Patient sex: M
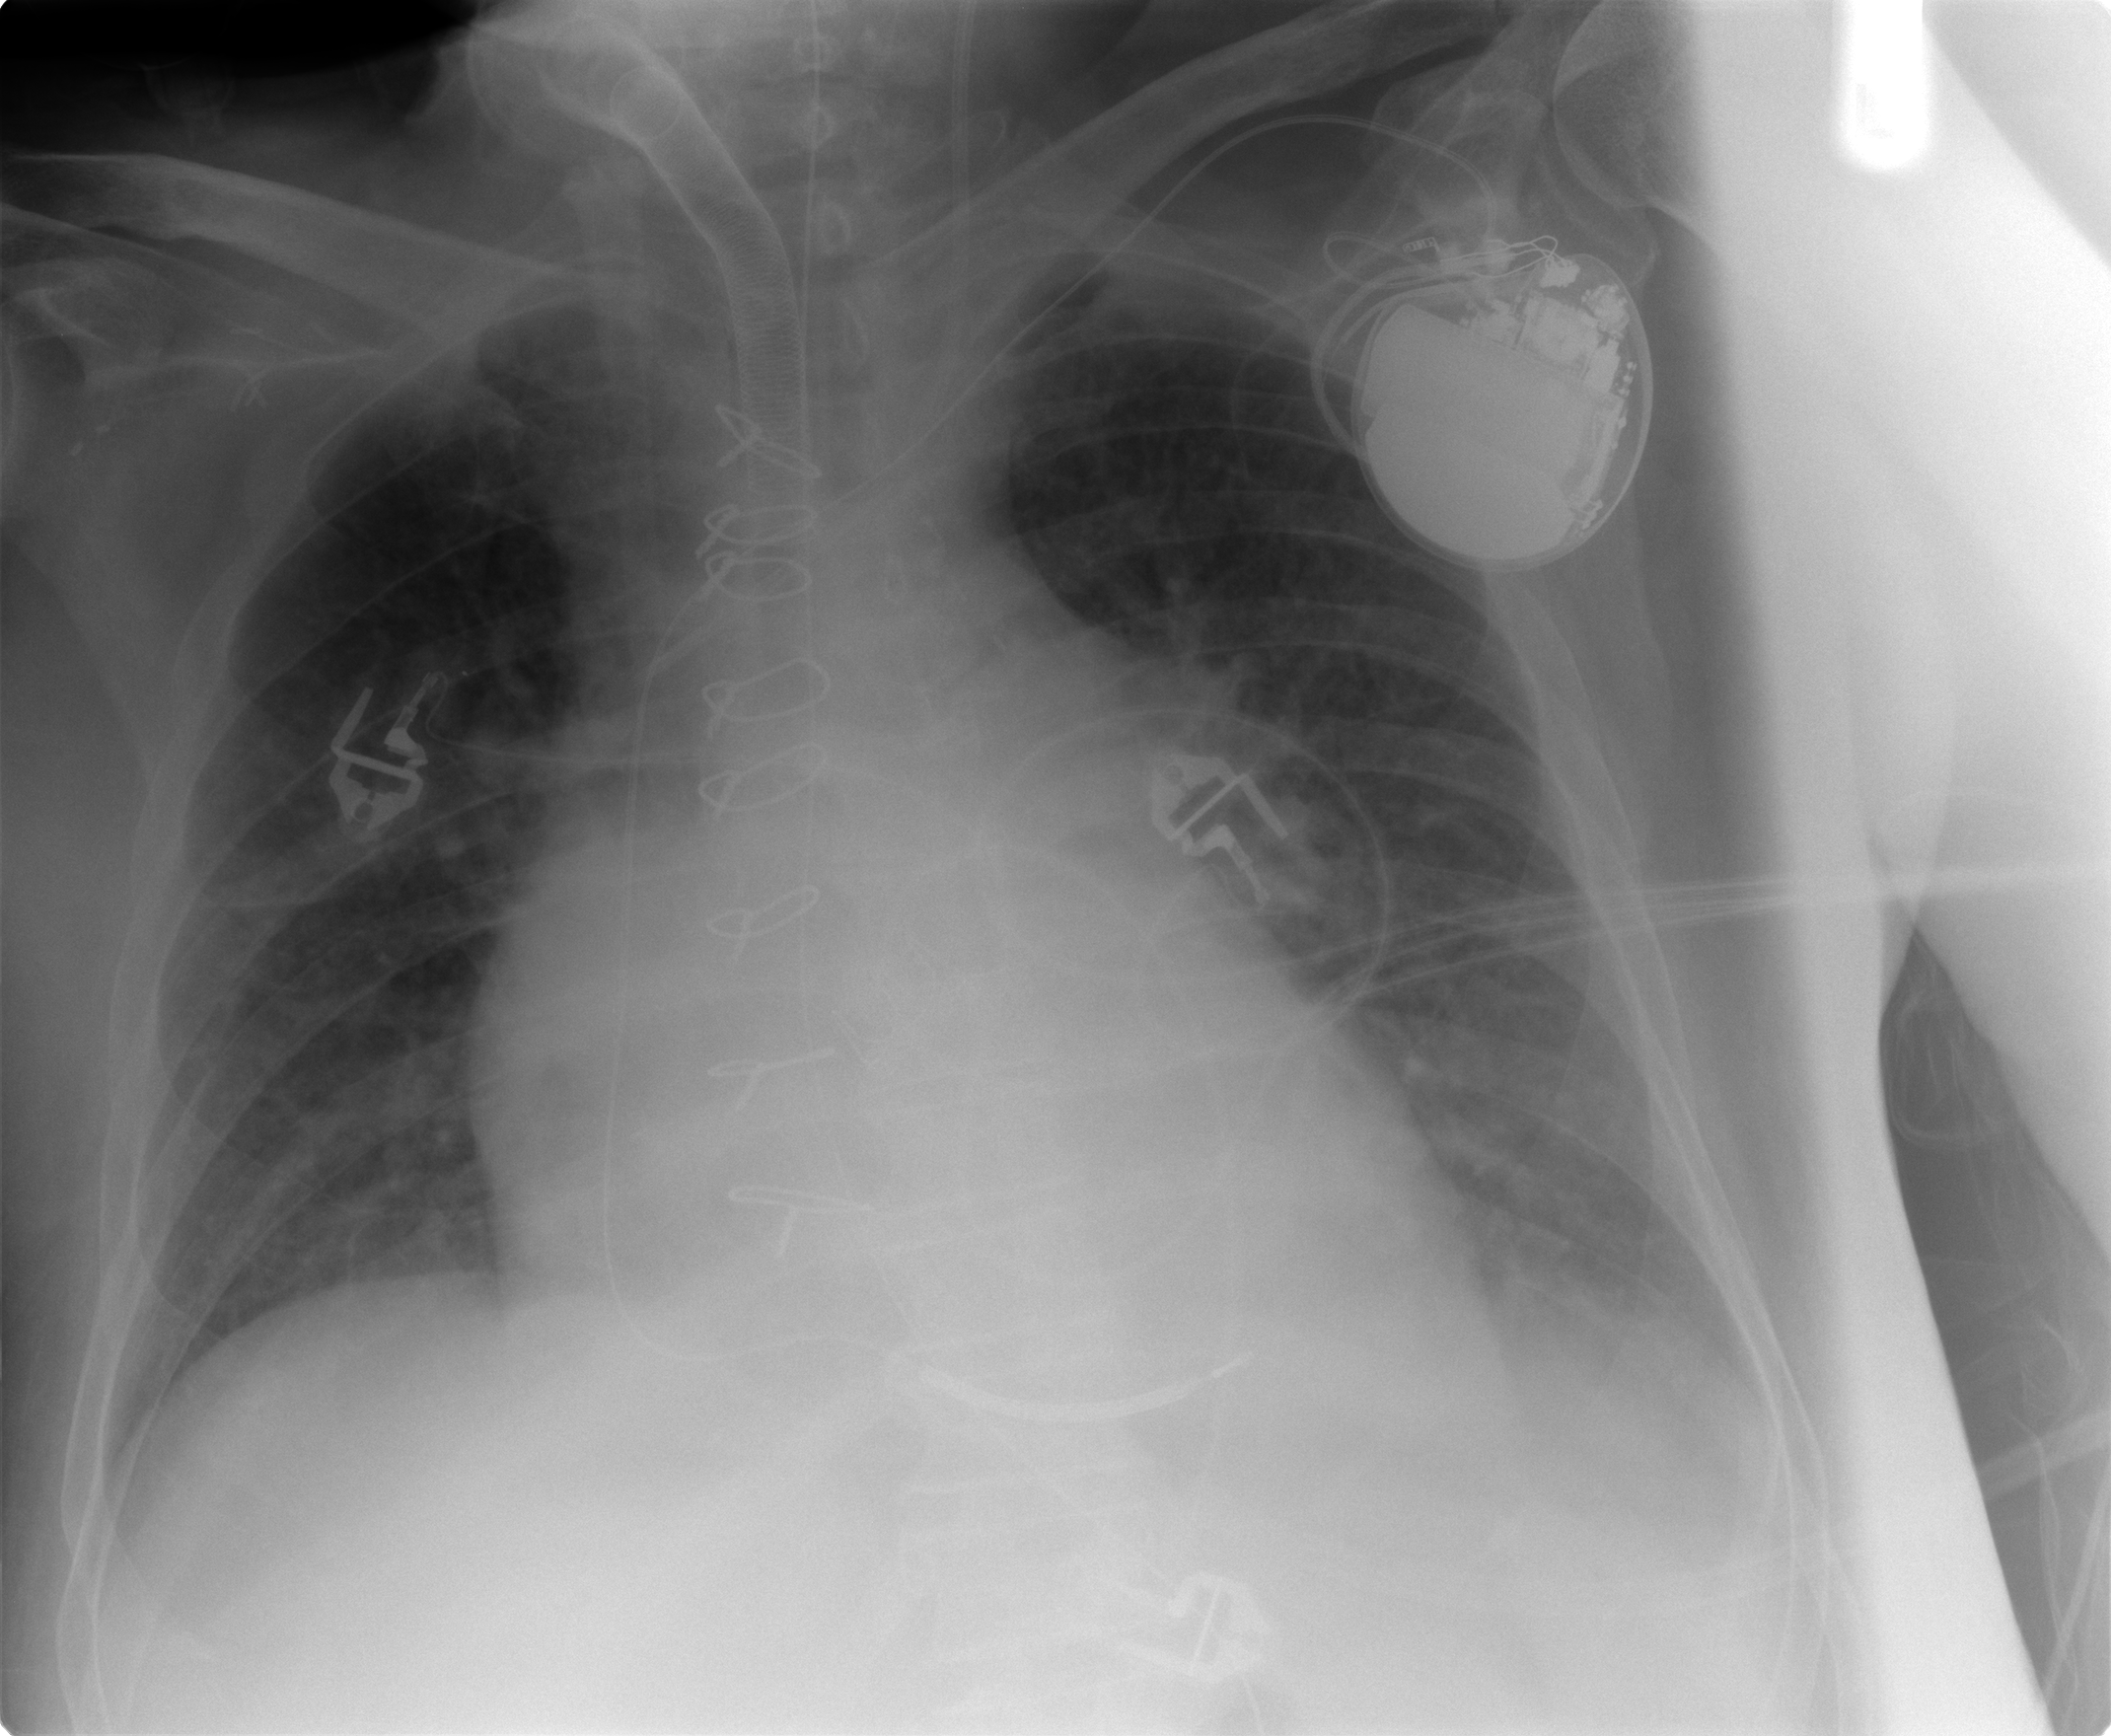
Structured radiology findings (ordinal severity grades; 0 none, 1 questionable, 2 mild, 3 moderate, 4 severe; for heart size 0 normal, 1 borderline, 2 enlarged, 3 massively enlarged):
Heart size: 2
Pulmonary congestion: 2
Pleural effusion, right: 0
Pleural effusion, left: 0
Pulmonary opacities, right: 2
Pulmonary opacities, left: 2
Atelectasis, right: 0
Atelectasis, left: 0